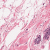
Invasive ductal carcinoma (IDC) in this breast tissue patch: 0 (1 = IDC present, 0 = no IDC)